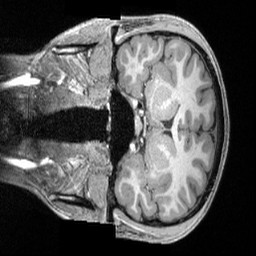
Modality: T1w
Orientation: coronal
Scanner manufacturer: siemens
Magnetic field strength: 3 T
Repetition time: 2.4 s
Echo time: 0.00222 s